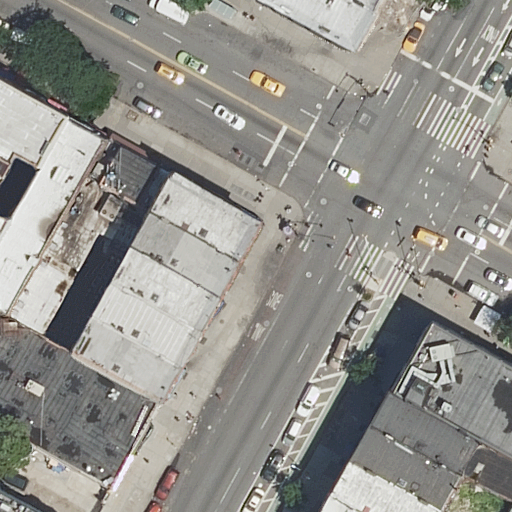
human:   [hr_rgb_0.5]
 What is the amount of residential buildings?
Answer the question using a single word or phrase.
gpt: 20

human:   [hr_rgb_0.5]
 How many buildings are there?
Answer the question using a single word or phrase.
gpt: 20

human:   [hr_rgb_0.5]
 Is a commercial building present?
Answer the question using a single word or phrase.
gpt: no

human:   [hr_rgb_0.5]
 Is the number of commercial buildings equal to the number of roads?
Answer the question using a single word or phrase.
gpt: no

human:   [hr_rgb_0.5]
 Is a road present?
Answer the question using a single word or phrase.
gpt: yes

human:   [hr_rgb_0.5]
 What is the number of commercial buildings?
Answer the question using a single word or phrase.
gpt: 0

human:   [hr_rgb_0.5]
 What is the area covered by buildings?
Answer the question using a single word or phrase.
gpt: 3834m2

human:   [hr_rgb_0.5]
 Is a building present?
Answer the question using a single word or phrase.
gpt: yes

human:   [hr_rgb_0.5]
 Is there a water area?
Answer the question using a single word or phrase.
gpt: no

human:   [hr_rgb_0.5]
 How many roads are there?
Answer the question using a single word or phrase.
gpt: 5

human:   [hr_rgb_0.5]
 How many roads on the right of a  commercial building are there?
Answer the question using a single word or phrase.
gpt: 0

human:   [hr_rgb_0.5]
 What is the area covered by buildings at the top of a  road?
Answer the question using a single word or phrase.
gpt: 1668m2

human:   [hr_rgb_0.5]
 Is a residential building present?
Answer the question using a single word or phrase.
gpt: yes

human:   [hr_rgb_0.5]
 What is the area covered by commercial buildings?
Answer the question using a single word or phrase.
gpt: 0m2

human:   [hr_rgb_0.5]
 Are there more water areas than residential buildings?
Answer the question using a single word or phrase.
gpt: no

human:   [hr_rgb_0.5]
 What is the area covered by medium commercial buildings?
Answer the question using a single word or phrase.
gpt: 0m2

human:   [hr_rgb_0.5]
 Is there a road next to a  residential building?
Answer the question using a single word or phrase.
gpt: yes

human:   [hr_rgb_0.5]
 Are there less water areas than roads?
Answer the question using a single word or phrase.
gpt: yes

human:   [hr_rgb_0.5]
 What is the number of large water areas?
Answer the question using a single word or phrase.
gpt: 0

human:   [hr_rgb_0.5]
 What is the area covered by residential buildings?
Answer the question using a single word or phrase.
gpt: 3834m2

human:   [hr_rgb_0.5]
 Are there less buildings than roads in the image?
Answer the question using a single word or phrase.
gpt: no

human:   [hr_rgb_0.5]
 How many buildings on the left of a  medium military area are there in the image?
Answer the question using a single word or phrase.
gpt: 0

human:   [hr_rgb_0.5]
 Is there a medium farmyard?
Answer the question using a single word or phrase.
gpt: no

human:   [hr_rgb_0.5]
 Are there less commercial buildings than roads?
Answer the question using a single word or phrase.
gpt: yes

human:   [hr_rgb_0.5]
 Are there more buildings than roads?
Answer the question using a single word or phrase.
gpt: yes

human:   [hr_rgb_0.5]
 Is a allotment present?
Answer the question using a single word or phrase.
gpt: no

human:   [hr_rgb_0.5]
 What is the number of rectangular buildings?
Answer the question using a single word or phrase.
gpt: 14

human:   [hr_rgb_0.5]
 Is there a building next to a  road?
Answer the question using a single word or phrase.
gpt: yes

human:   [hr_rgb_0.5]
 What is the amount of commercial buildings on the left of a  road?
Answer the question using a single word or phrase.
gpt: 0

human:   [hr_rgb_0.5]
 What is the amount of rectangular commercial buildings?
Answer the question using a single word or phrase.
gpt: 0

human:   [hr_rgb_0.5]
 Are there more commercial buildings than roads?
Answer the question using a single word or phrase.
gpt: no

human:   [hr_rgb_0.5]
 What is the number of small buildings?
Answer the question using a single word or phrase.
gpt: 4

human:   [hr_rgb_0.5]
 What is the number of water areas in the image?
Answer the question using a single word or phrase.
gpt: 0

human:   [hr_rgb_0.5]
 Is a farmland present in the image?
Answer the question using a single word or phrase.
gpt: no

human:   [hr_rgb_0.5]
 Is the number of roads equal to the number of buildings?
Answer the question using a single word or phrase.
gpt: no

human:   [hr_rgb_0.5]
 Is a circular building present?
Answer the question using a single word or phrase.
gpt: no

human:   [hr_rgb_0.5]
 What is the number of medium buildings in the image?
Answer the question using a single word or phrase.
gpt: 15

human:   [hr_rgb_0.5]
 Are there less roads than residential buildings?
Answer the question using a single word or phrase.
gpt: yes

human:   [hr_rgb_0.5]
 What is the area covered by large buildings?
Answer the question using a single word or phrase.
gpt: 636m2

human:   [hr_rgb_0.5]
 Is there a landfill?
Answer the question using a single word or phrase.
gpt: no

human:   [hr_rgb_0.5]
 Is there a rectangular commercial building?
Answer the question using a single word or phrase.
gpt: no

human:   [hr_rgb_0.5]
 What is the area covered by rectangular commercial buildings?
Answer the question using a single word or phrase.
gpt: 0m2

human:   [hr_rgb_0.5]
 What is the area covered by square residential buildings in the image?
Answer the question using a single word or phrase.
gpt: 0m2

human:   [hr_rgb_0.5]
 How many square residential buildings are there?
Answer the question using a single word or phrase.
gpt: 0

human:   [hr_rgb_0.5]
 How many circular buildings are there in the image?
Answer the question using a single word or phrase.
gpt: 0

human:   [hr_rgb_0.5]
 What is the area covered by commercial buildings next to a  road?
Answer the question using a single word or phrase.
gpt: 0m2

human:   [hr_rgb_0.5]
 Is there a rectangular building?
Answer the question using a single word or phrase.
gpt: yes

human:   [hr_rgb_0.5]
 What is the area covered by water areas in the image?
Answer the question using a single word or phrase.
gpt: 0m2

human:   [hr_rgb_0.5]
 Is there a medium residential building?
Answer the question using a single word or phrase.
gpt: yes

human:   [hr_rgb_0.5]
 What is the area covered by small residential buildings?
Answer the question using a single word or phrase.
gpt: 138m2

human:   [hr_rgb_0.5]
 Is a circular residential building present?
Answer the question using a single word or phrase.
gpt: no

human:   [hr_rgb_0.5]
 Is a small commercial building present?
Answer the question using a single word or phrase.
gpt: no

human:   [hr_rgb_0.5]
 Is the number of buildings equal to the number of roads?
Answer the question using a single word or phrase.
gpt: no

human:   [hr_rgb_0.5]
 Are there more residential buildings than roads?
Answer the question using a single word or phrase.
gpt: yes

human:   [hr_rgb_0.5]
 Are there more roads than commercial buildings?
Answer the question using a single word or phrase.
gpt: yes

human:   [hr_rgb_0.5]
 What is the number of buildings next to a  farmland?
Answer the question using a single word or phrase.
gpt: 0

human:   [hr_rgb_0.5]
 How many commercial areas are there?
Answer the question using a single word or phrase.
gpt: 0

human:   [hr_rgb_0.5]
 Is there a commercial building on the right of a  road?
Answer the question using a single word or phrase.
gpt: no

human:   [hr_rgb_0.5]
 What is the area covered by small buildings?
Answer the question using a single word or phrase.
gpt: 138m2

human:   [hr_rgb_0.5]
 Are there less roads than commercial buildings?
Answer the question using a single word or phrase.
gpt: no

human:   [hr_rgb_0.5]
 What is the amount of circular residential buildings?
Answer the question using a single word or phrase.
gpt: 0

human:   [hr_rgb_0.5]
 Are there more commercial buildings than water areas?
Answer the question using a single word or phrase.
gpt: no

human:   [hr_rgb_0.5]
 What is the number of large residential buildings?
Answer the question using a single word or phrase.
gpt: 1

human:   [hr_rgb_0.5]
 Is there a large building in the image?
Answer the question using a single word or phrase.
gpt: yes